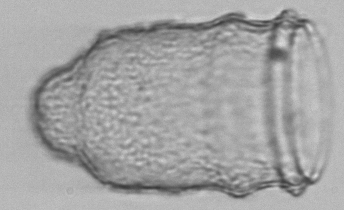
Label: Favella